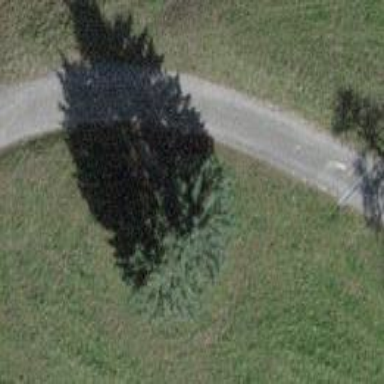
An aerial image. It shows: Wayside cross with historic significance.